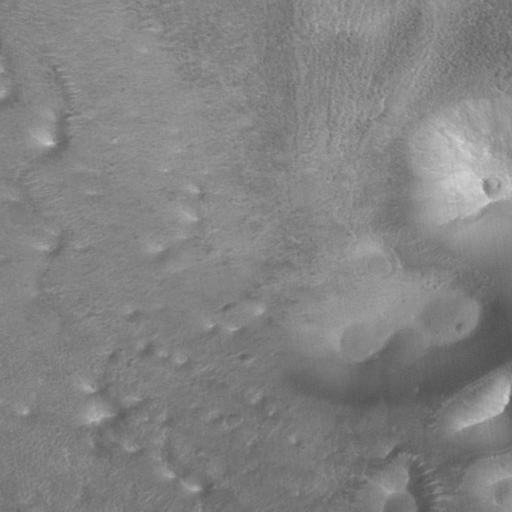
Classes present: Background, Cone